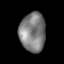
Tissue: lung
Cell type: Epithelial cells
Senescence score: 0.1921
Nuclear area (px): 986
Mean DAPI intensity: 126.225